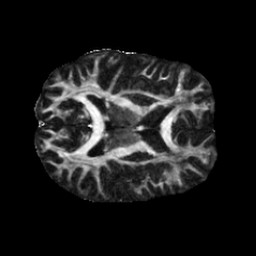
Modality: FA
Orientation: axial
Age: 25
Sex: female
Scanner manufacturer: siemens
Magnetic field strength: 6.98 T
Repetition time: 7.776 s
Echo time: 0.076 s